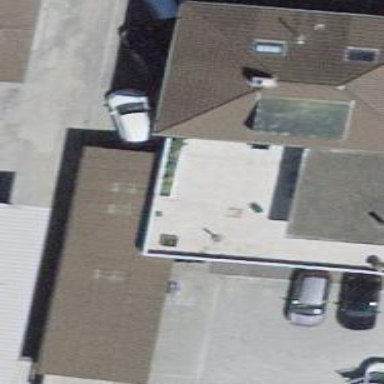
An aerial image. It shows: Building used as car repair shop.